Field crop: tomato
Growth stage: 1
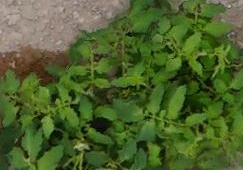
Species: tomato